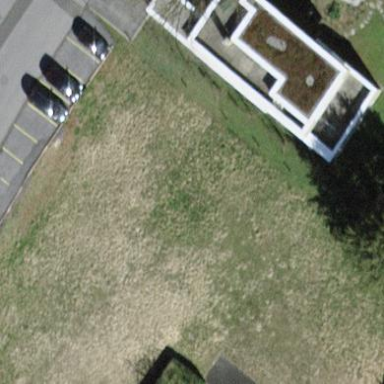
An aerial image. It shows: Area covered with grass.